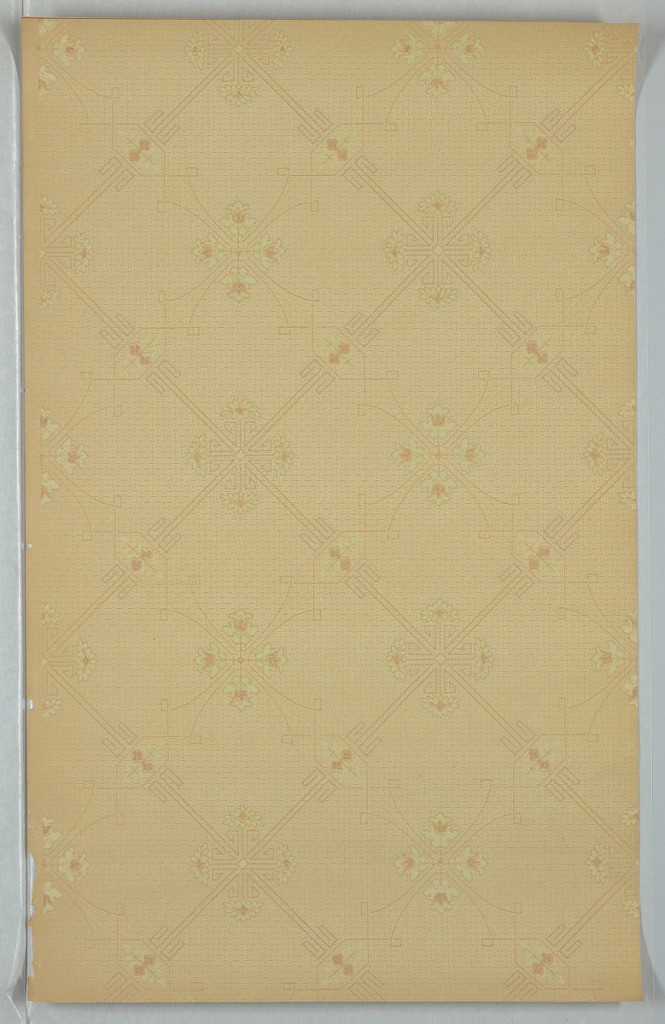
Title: Ceiling paper
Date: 1905–1915
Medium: Machine-printed paper, ungrounded
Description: Eastlake-style pattern with grid or trellis framework formed by dual lines with a Greek-key-like element at the end. Cluster of four floral motifs at intersection. Similar cluster of four floral motifs centered in each void, connected to trellis by more line work. Printed on ungrounded paper.